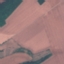
Label: AnnualCrop